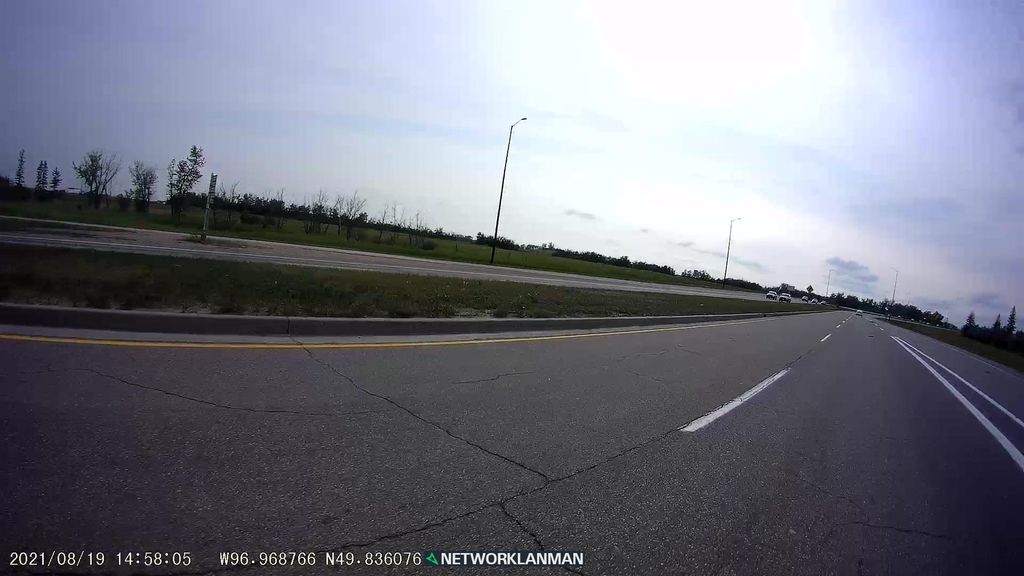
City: winnipeg